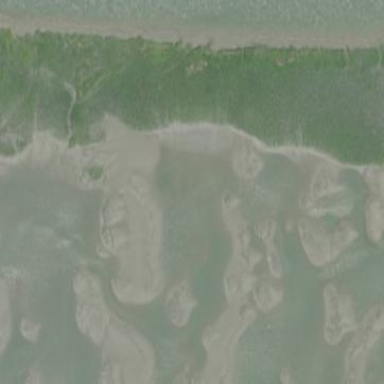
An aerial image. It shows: Marsh wetland with tidal influence.